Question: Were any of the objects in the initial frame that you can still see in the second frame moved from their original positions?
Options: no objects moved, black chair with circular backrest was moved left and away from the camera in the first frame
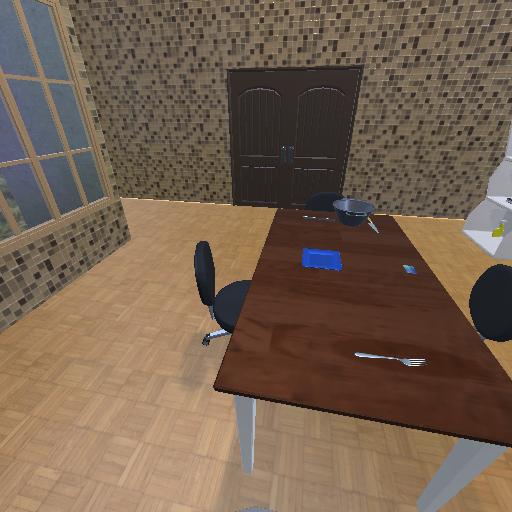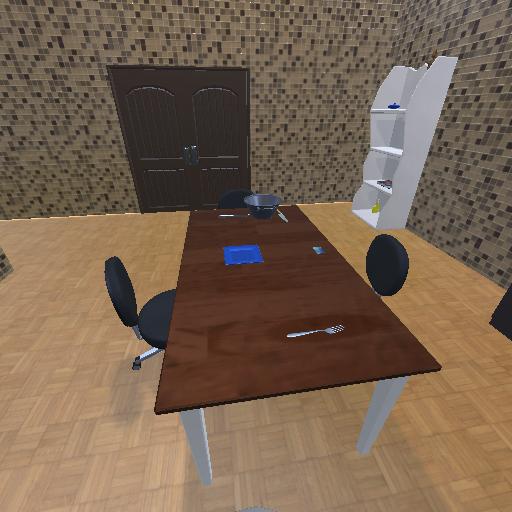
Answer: no objects moved